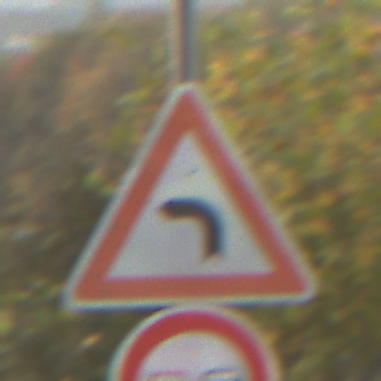
Verkehrszeichen: KurveLinks
Zusatzzeichen unten: Ueberholverbot
Umgebung: Outdoor, Nature
Tageszeit: SunriseSunset
Wetter: PartlyCloudy
Licht: Natural
Jahreszeit: NotSpecified
Kontrast: LowContrast